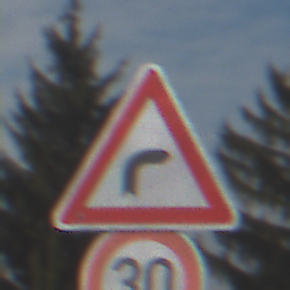
Verkehrszeichen: KurveRechts
Zusatzzeichen unten: Geschwindigkeit30
Umgebung: Outdoor, Suburban
Tageszeit: Midday
Wetter: PartlyCloudy
Licht: Natural
Jahreszeit: NotSpecified
Kontrast: HighContrast